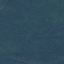
Land use / land cover: Forest